Question: I'm attempting to use the DDMS debugger to connect to a process on a Nexus4 device. I've built a debug version of the application, added 'android:debuggable="true"' to the manifest and also added 'android.os.Debug.waitForDebugger();' to main MainActivity.
However the debug icon in DDMS remains greyed out, even though I can see the device and the application the DDMS list.
Any suggestions on how to resolve this?

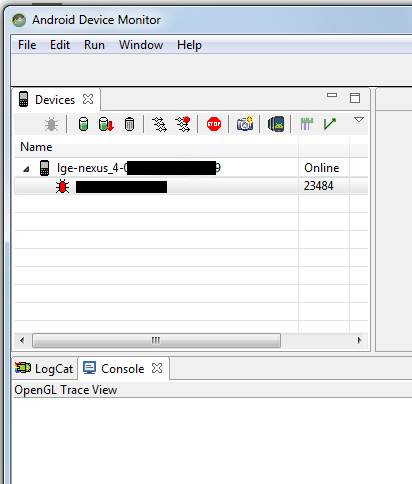
Answer: <URL>
check this post you will get the answer.
In App Toolbar you will find "Android Device Monitor" just right beside the "SDK Manager". Click on this your DDMS will run.
but
Problems:
1. It will close any adb connection and any debugging process.
2. Unfortunately You will not be able to put debugger on any selected process. even this is a very good way of debugging your application.
Don't know why Google/InteliJ/Studio Developers are not fixing this issue.